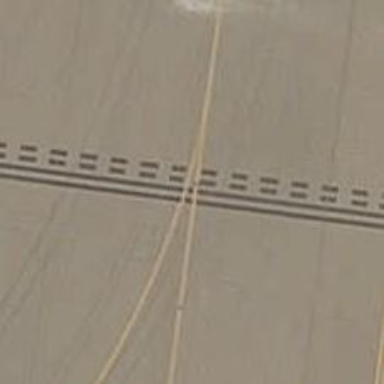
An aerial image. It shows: Runway holding position.